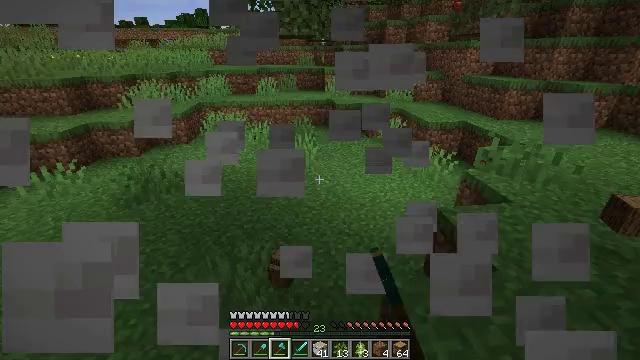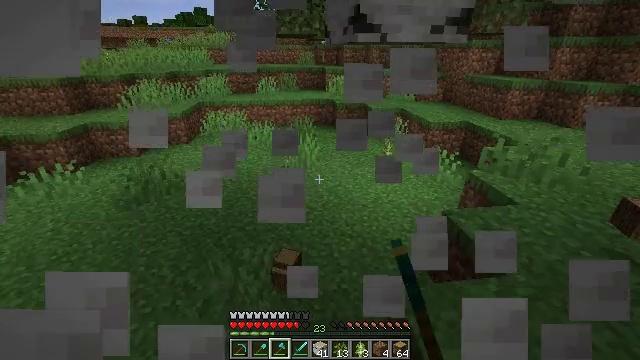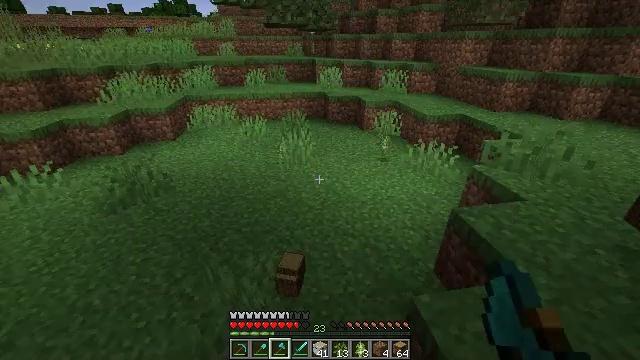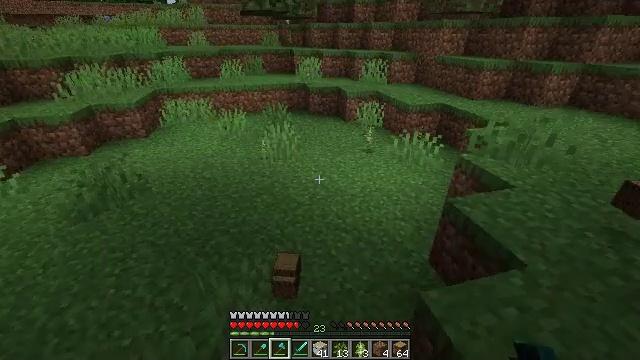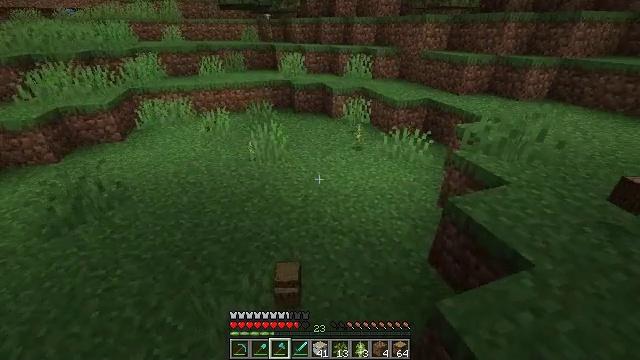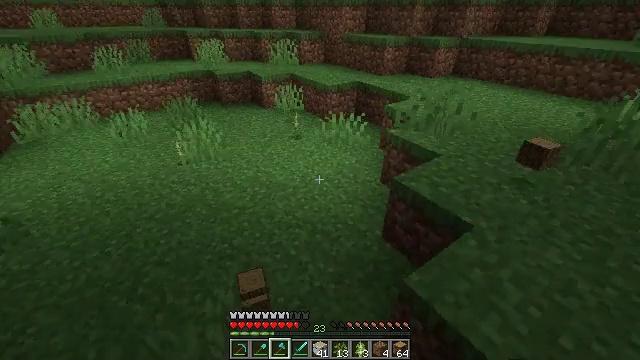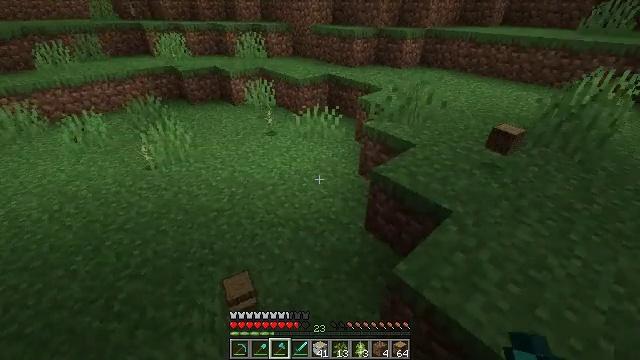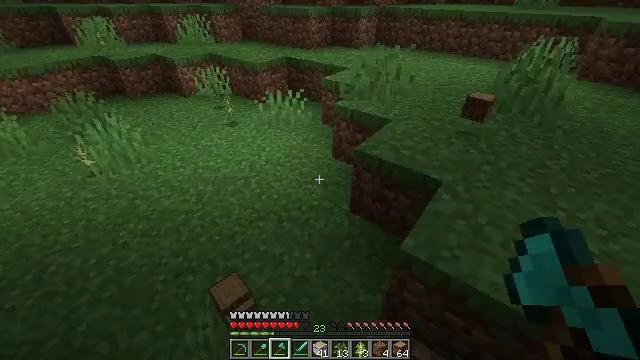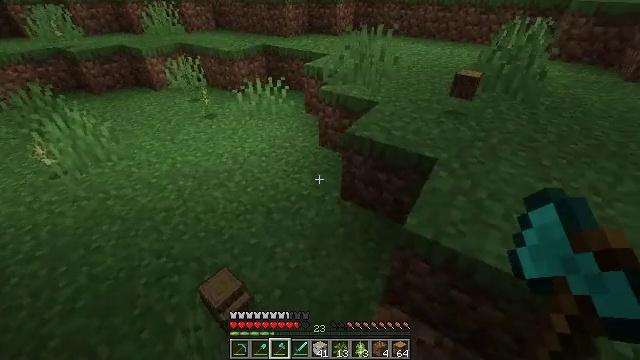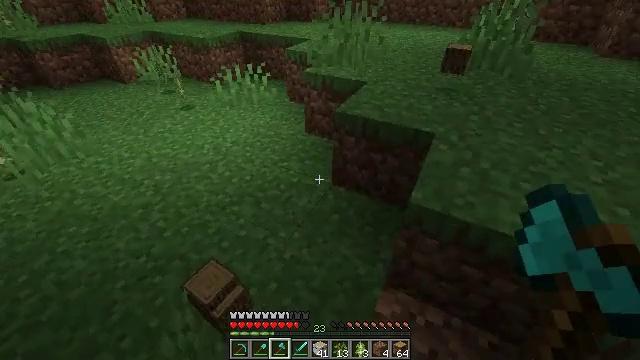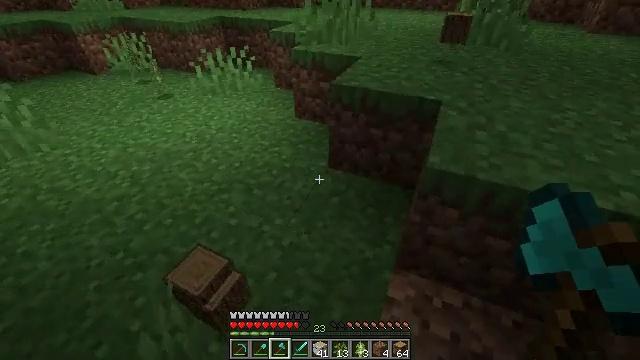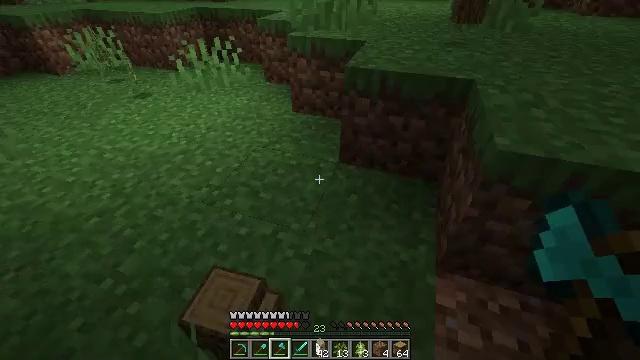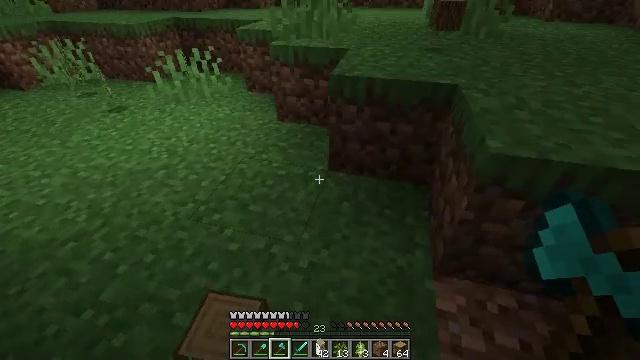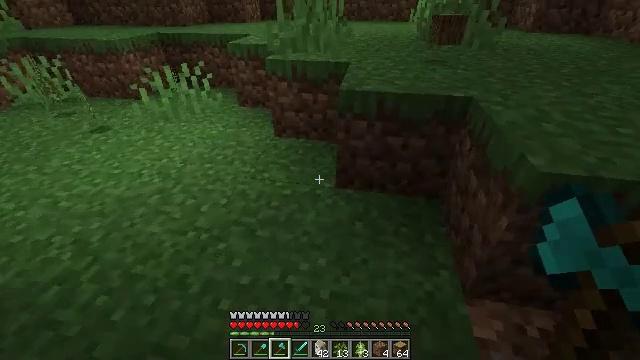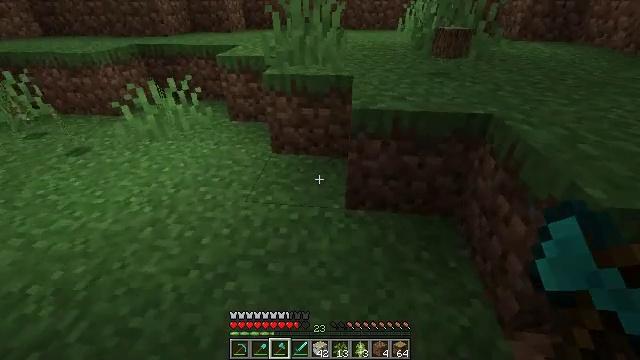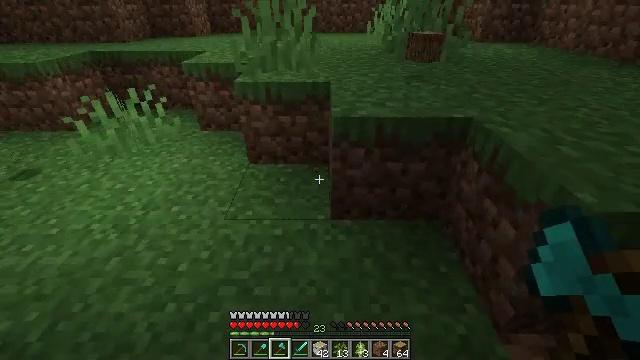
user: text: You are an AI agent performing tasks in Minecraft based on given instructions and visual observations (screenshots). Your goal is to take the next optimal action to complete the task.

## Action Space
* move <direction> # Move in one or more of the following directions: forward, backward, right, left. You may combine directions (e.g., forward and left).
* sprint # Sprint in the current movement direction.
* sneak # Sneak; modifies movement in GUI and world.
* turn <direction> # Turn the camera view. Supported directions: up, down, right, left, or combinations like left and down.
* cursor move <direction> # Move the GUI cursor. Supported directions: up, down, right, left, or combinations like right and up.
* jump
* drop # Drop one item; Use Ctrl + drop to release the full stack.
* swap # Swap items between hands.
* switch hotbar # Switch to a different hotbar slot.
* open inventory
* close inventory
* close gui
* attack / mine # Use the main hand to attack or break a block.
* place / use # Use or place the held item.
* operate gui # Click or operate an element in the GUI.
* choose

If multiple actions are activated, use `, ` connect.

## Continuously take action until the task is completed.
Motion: motion action
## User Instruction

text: Create pumpkin seeds with a pumpkin in your inventory.
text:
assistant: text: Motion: move forward and move left, attack / mine
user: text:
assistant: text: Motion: move forward and move left, turn right and down
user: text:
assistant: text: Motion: move forward and move left, turn right and down
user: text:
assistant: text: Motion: move forward and move left, turn right
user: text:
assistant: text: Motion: move forward and move left, turn right and down
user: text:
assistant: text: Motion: move forward and move left, turn right and down
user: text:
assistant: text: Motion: move forward, turn right and down
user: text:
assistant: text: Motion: move forward, turn right and down
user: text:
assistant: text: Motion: move forward and move left, turn right
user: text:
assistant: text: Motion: move forward and move left, turn right
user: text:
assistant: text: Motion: move forward and move left, turn right
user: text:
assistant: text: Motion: move forward and move left, turn right and up
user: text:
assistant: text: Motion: move forward and move left, turn right and up
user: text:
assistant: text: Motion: move forward and move left, turn right and up
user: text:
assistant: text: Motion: move forward, turn right
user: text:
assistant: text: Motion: move forward and move right, turn right
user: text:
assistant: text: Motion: move forward and move right, turn right
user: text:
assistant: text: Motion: move forward and move right, turn right and down
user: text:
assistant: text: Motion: move forward and move right, turn right
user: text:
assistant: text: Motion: move forward and move right, turn right and up
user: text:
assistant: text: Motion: move forward and move right, turn right and up
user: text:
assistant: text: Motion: move forward and move right
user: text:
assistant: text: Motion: move forward and move right, turn left and up
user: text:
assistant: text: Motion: move forward and move right, turn left and up
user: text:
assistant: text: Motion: move forward, turn left and up
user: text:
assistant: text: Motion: move forward, turn left and up
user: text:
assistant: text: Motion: move forward, turn left and up, jump
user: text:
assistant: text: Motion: move forward, turn left and up, jump
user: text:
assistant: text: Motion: move forward, turn left and up, jump
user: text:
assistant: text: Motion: move forward, turn left, jump